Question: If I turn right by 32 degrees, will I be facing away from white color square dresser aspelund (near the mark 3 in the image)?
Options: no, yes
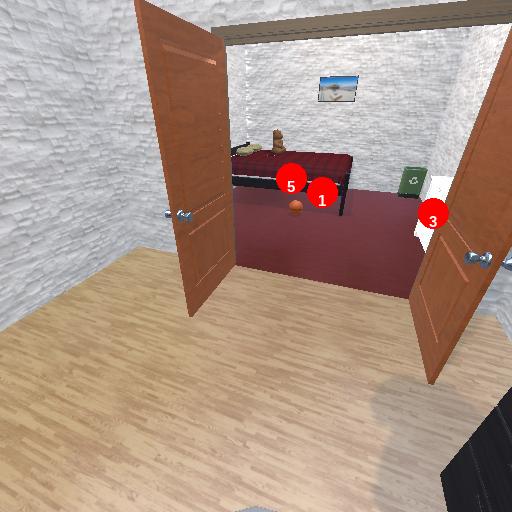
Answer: no